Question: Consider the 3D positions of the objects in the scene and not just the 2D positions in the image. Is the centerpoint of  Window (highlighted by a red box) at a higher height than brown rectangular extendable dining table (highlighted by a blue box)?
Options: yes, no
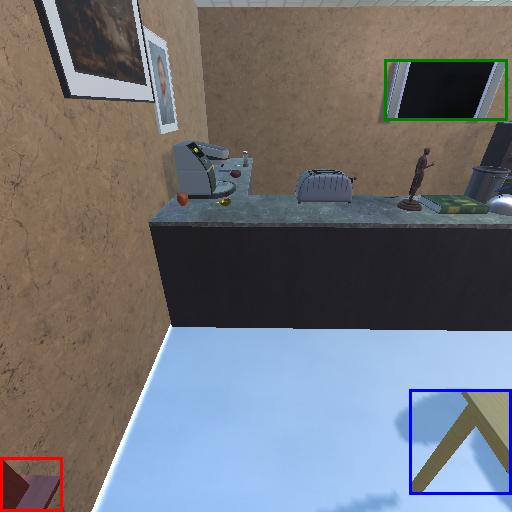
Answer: yes